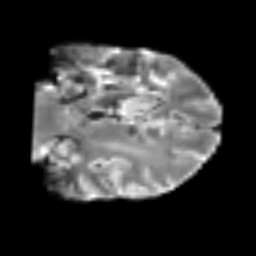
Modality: T2w
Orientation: coronal
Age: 50
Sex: male
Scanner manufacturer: siemens
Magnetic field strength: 3 T
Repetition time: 6.1 s
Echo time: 0.101 s